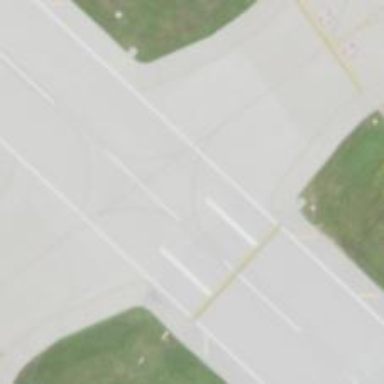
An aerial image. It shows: View of taxiway at the airport.